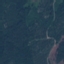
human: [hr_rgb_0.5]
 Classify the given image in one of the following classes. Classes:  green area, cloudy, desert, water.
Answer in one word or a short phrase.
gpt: green area